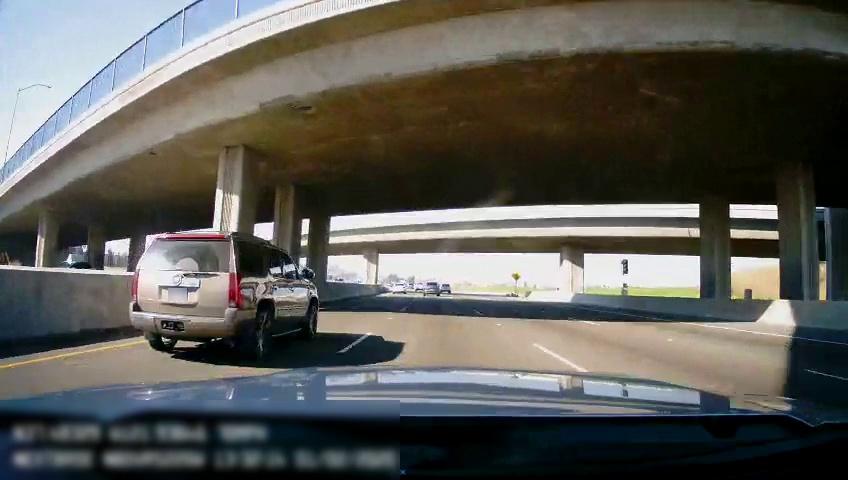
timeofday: Day
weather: Sunny
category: Vehicles | Car
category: Drivable Space
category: Vehicles | SUV
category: Vehicles | SUV
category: Vehicles | SUV
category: Vehicles | Car
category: Vehicles | SUV
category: Lanes | Alternate Lane
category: Lanes | Current Lane
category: Lanes | Current Lane
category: Lanes | Alternate Lane
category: Lanes | Alternate Lane
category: Traffic | Lights